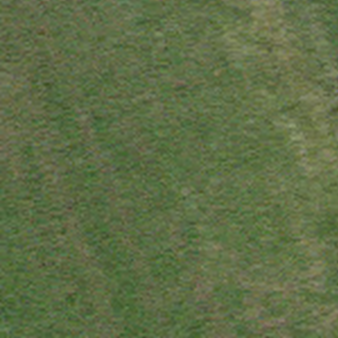
Label: other